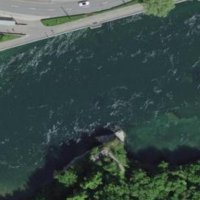
EUNIS habitat code: 15
Species observed at this site:
Certhia brachydactyla
Tachybaptus ruficollis
Podiceps cristatus
Fulica atra
Anas platyrhynchos
Aythya fuligula
Fringilla coelebs
Chroicocephalus ridibundus
Gallinula chloropus
Cygnus olor
Mergus merganser
Cinclus cinclus
Columba livia
Motacilla alba